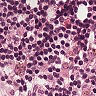
Metastatic tissue present: no